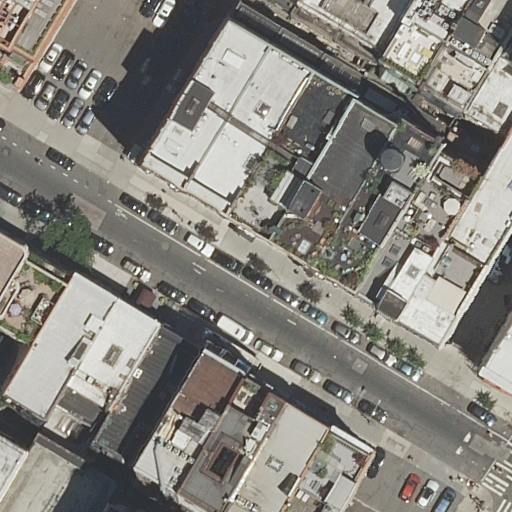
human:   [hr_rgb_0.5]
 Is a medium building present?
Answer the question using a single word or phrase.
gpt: yes

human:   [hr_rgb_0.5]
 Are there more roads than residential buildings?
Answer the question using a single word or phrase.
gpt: no

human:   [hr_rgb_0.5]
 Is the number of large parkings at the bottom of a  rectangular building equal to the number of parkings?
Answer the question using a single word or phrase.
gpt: no

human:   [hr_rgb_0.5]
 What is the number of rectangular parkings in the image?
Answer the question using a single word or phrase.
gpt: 2

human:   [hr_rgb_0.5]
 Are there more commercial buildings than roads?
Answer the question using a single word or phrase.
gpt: no

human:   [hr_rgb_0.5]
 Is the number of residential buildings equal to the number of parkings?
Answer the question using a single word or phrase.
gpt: no

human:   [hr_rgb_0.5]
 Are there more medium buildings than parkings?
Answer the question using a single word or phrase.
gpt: yes

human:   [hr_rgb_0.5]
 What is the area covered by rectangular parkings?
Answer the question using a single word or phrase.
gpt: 1047m2

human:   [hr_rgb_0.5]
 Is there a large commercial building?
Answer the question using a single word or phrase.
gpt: no

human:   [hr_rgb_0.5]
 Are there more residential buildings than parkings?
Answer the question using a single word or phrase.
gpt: yes

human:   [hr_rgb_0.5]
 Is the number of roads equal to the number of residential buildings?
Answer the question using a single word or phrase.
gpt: no

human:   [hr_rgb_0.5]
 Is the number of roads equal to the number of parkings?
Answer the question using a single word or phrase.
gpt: no

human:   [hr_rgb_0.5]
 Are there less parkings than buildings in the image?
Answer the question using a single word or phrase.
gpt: yes

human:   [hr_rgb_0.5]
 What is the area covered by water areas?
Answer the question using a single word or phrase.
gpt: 0m2

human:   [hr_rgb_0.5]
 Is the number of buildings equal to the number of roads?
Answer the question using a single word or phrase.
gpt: no

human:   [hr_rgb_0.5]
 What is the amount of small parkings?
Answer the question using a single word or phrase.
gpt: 0

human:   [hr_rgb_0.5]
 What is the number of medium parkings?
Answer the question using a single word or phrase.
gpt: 1

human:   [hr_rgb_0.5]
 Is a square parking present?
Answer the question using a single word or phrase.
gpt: no

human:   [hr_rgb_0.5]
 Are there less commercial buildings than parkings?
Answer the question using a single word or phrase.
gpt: yes

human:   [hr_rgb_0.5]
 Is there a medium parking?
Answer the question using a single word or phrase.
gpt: yes

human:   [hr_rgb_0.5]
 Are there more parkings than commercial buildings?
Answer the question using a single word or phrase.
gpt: yes

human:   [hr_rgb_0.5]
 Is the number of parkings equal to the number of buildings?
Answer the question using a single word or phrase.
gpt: no

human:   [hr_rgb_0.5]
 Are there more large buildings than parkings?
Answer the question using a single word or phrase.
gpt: no

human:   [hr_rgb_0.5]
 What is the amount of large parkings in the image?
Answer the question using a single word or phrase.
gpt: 1

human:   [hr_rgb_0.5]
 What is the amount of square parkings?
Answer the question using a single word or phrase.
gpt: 0

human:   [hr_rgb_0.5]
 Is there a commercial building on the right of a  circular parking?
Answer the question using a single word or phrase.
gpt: no

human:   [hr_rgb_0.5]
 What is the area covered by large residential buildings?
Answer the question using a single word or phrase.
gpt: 1958m2

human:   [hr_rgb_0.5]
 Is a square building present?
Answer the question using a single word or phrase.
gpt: no

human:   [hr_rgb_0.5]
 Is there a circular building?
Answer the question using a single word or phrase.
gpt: no

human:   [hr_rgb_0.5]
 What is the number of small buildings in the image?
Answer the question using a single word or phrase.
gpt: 4

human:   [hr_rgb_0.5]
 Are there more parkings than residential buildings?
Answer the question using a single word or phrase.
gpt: no

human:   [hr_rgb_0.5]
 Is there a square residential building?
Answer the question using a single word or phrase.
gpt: no

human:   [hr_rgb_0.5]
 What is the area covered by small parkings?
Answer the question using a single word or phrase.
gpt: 0m2

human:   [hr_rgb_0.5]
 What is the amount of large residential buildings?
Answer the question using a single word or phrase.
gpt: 1

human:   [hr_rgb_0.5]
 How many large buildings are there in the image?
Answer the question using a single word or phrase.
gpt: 1

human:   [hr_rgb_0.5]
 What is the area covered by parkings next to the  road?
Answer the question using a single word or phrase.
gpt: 1047m2